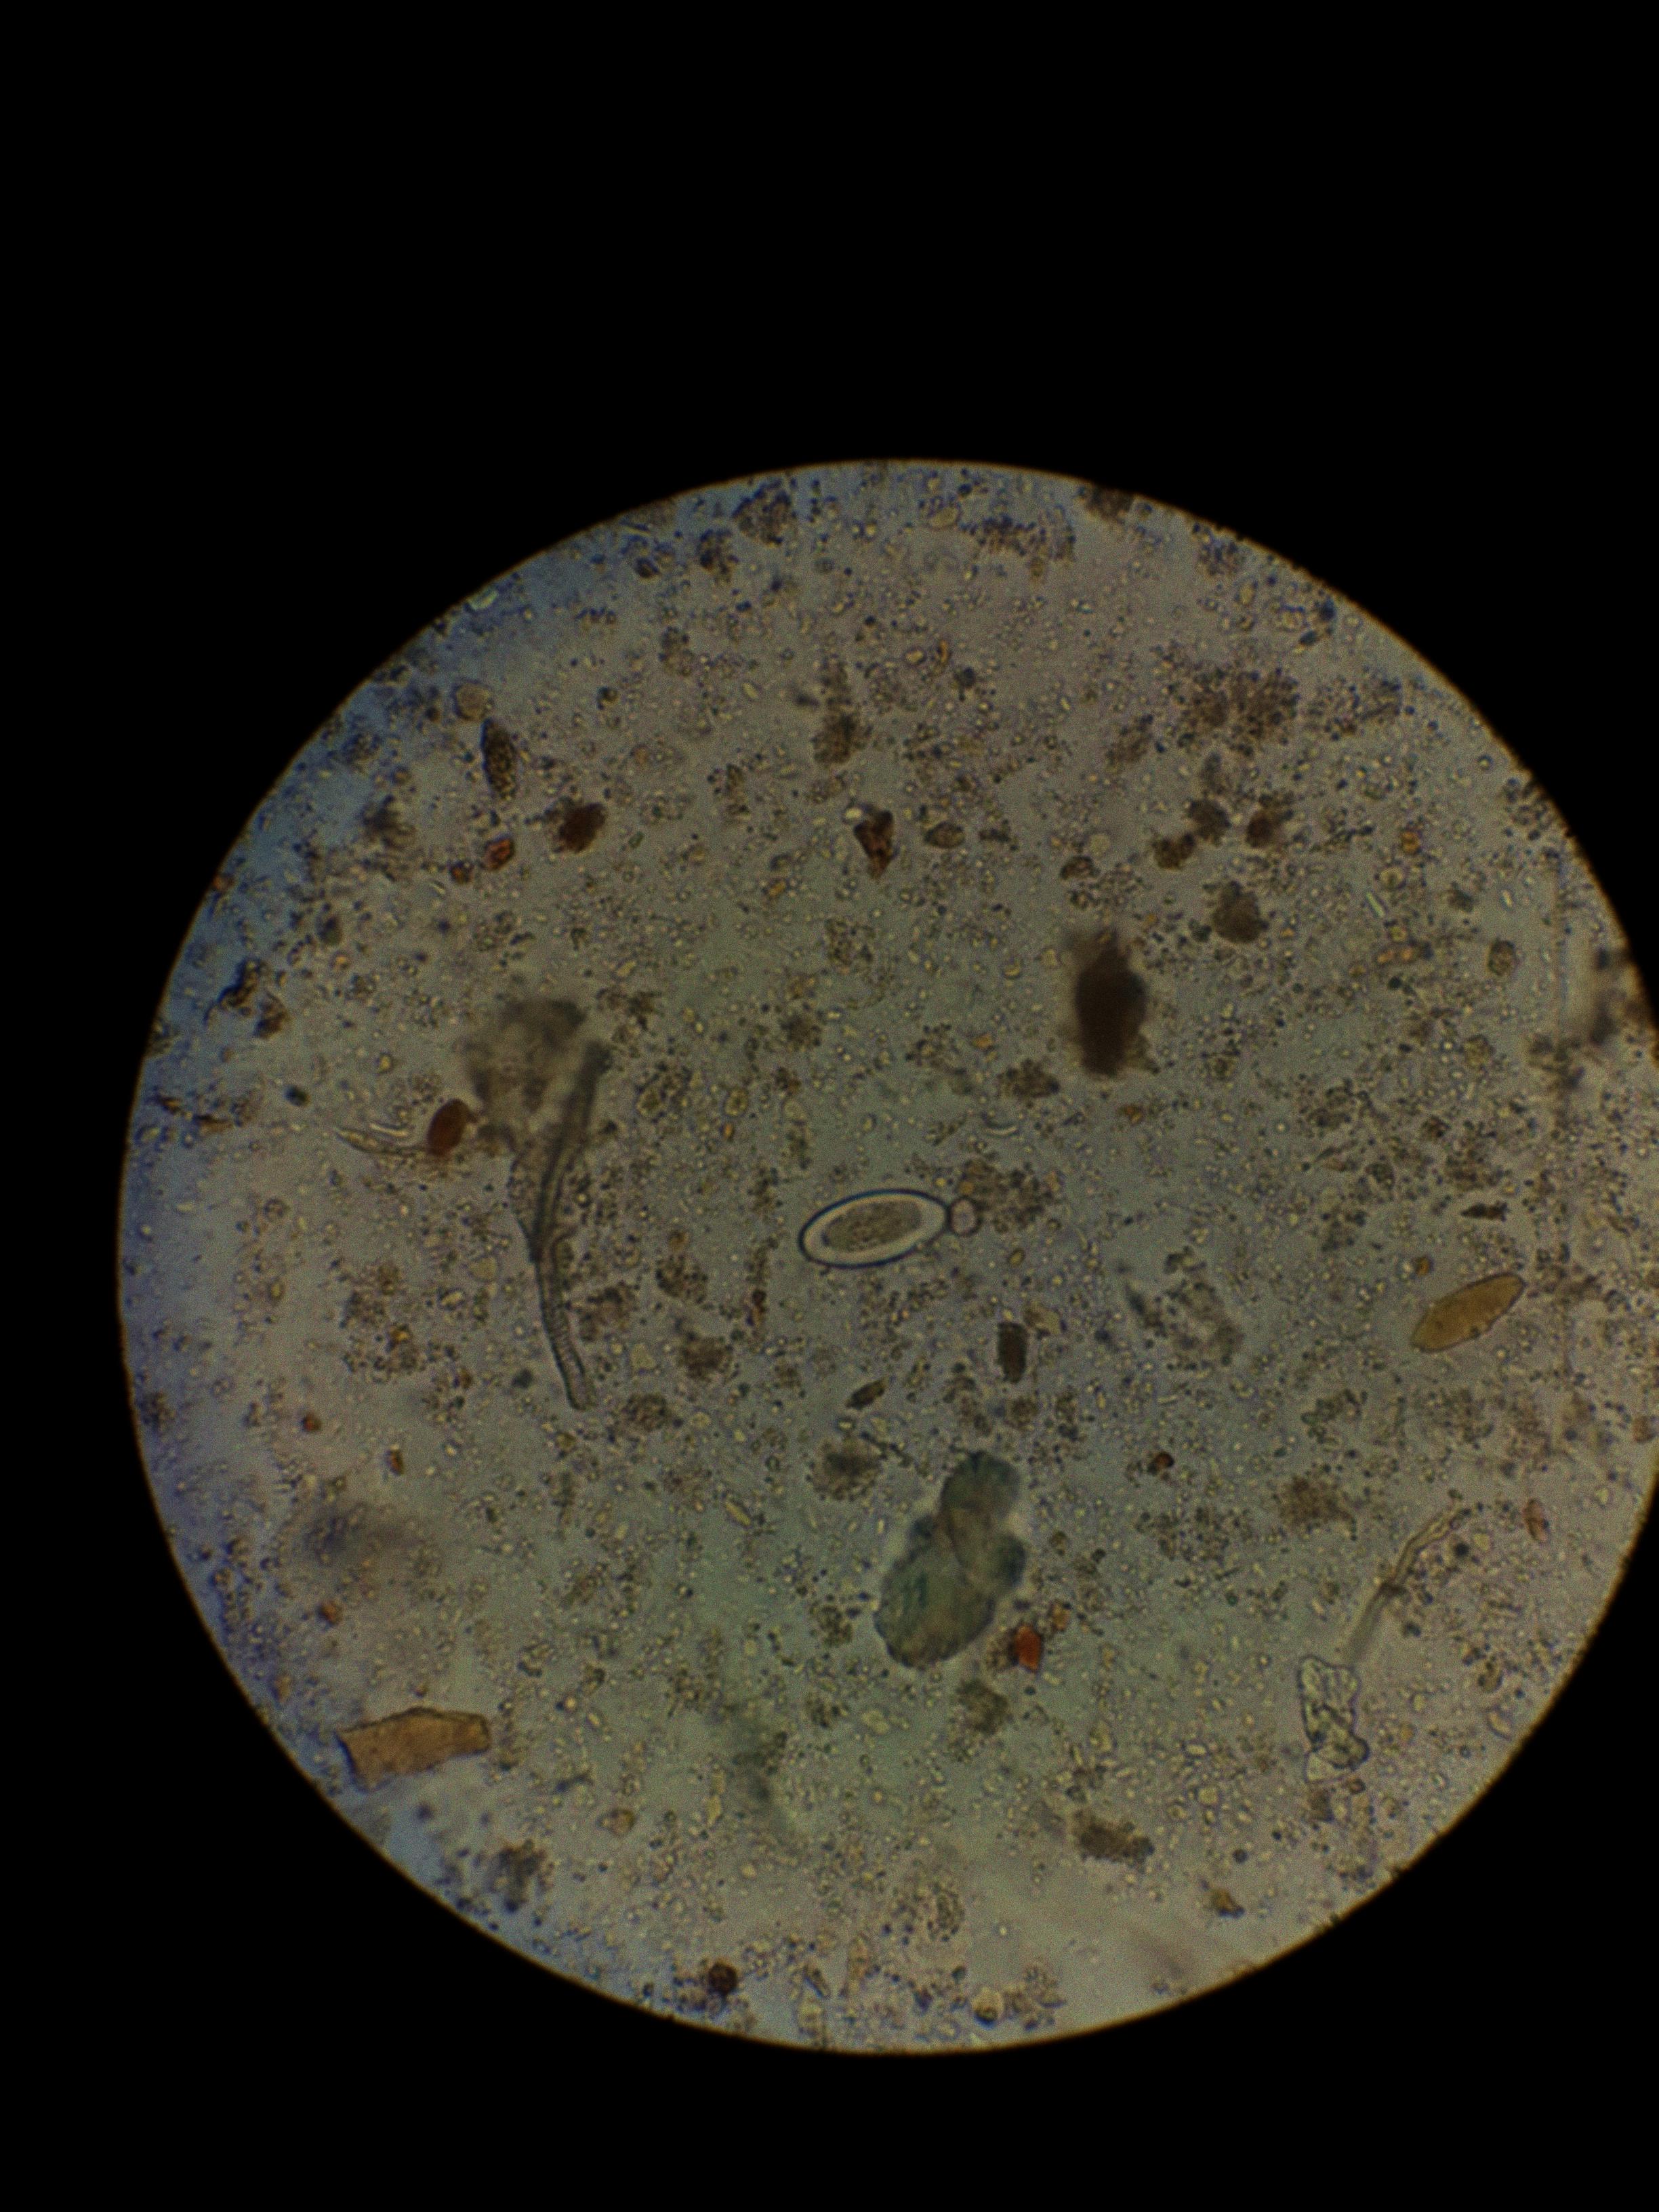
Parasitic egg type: Enterobius vermicularis